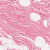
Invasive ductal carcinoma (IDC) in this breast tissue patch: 0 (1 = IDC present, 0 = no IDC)